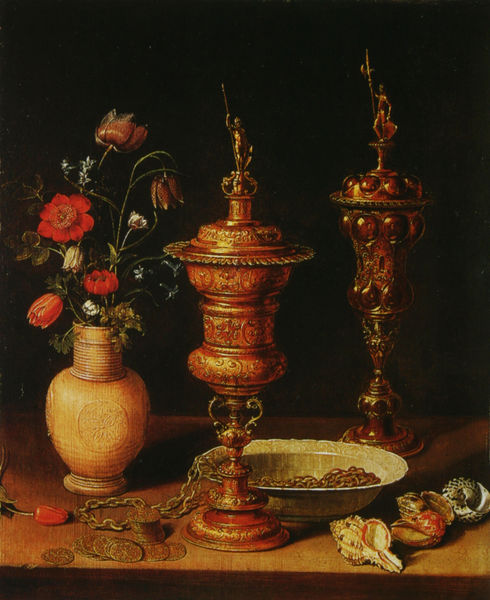
Titel: Stilleben mit Blumen und vergoldeten Pokalen
Künstler: Clara Peeters
Standort: Karlsruhe
Institution: Staatliche Kunsthalle
Schlagwörter: blau, blätter, dunkel, fuß, gemälde, schatten, weiß, gelb, grün, blume, blumen, braun, hell, hintergrund, holz, licht, orange, schmuck, schwarz, tisch, zeichnung, blüte, blüten, rot, malerei, schachbrett, alt, schale, schüssel, silber, teller, tod, bild, hals, holland, niederlande, öl, gräser, figur, gold, kelch, drei, pflanze, pflanzen, schwarzer hintergrund, keramik, krug, statue, stilleben, stillleben, vase, blumenvase, zwei, kette, figuren, tulpen, glanz, ornamente, verzierung, metall, strauss, vasen, bauch, bronze, platte, zeigen, blumenstrauss, blühen, tulpe, becher, stile, vanitas, vier, deckel, memento mori, vergänglichkeit, gefäss, porzellan, geld, mohn, kupfer, ketten, tischplatte, gefässe, gravur, verziert, skulpturen, reichtum, lanzen, grpn, muschel, speer, speere, steingut, muscheln, pokal, schnecke, schnecken, statuetten, napf, nautilus, kelche, schneckenhaus, wertvoll, grünzeug, astern, deckelpokal, bauchig, getrieben, vorne, wert, pokale, kett, münzen, figürchen, anemone, treibarbeit, deckelvasen, vse, schaubild, belgien, schneckengehäuse, balusterschaft, blumensfrauss, deckelfigur, halbkugeln, kuhschelle, meeresschnecken, nautili, schnekcen, weinpokal, ünzstapel, vergiss mein nicht, nelkne, schmucj, pflahnze, kecleh